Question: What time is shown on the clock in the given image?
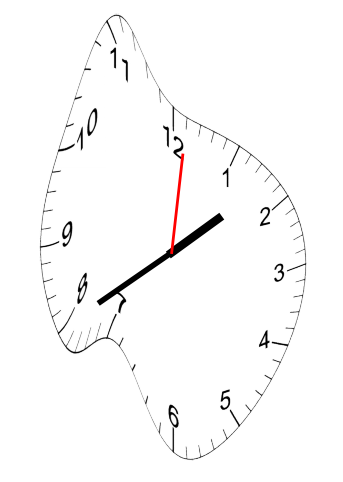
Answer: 01:40:01